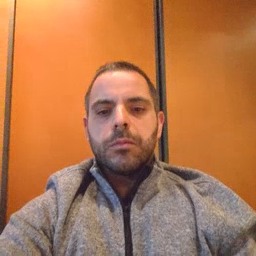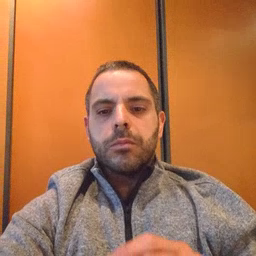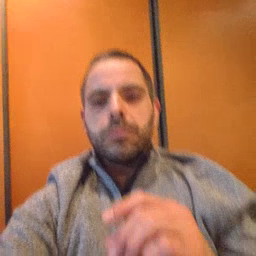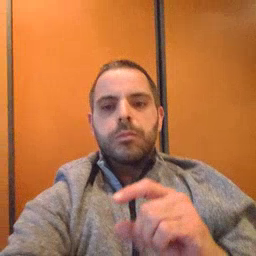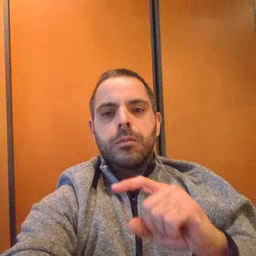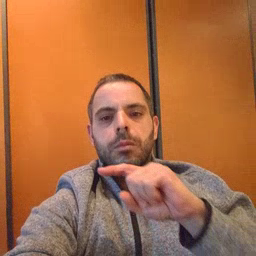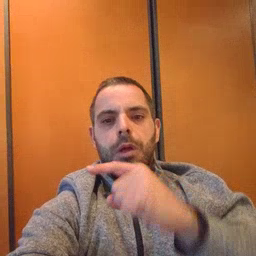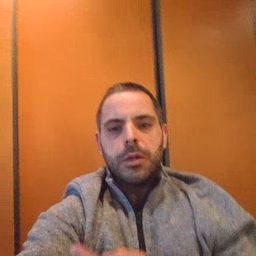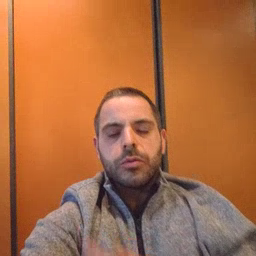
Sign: garbage